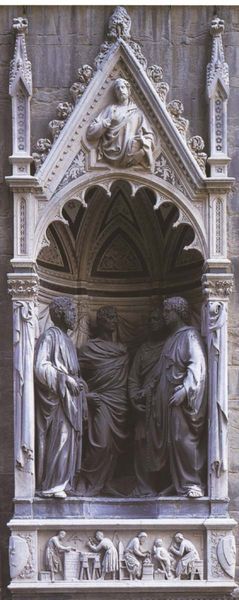
Titel: Tabernakel der Steinmetze, die vier gekrönten Heiligen (Santi Quattro Coronati)
Künstler: Nanni di Banco
Standort: Florenz, Orsanmichele (EU - I - Toskana)
Schlagwörter: mann, menschen, blumen, marmor, männer, schmuck, ornament, architektur, stein, vorhang, kirche, figur, gewand, gotik, arbeit, skulptur, statue, relief, fassade, giebel, pilaster, figuren, rundbogen, bildhauerei, plastik, vier, nische, krabbe, religion, dom, fries, skulpturen, christus, jesus, toga, baldachin, heiliger, heilige, wandnische, blendbogen, fialen, krabben, fiale, kriechblumen, apostel, straßburg, orvieto, straßburh